Aerial crown-view tile of a tropical tree (Barro Colorado Island, Panama), acquired 20250414:
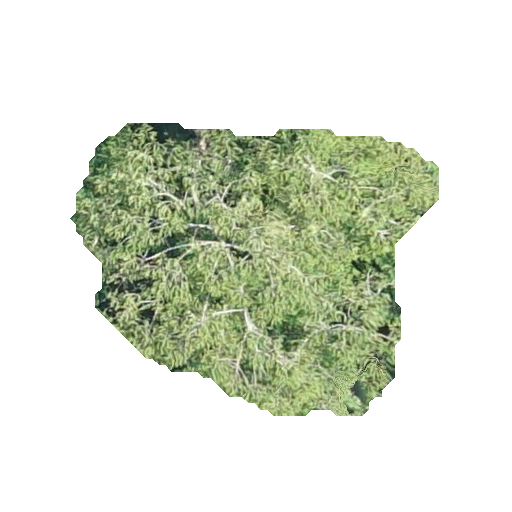
Species: Quararibea asterolepis
GBIF accepted scientific name: Quararibea asterolepis
Crown area: 117.252 m²